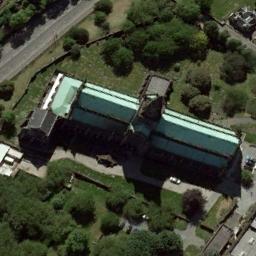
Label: church